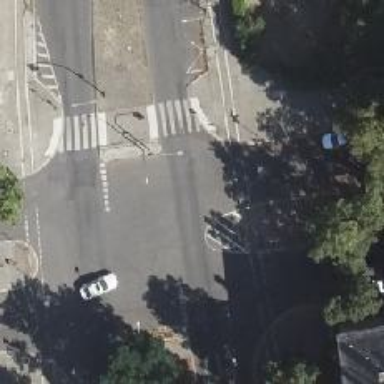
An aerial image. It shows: Tertiary road with asphalt surface. There is cycle track on the right side of the road.